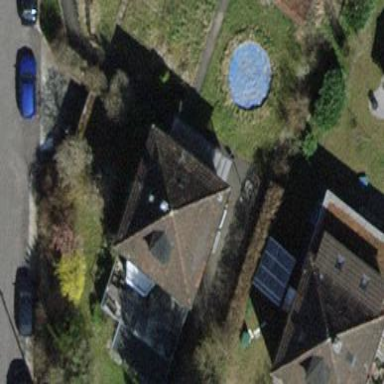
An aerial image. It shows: Building with tiled roof.